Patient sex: M
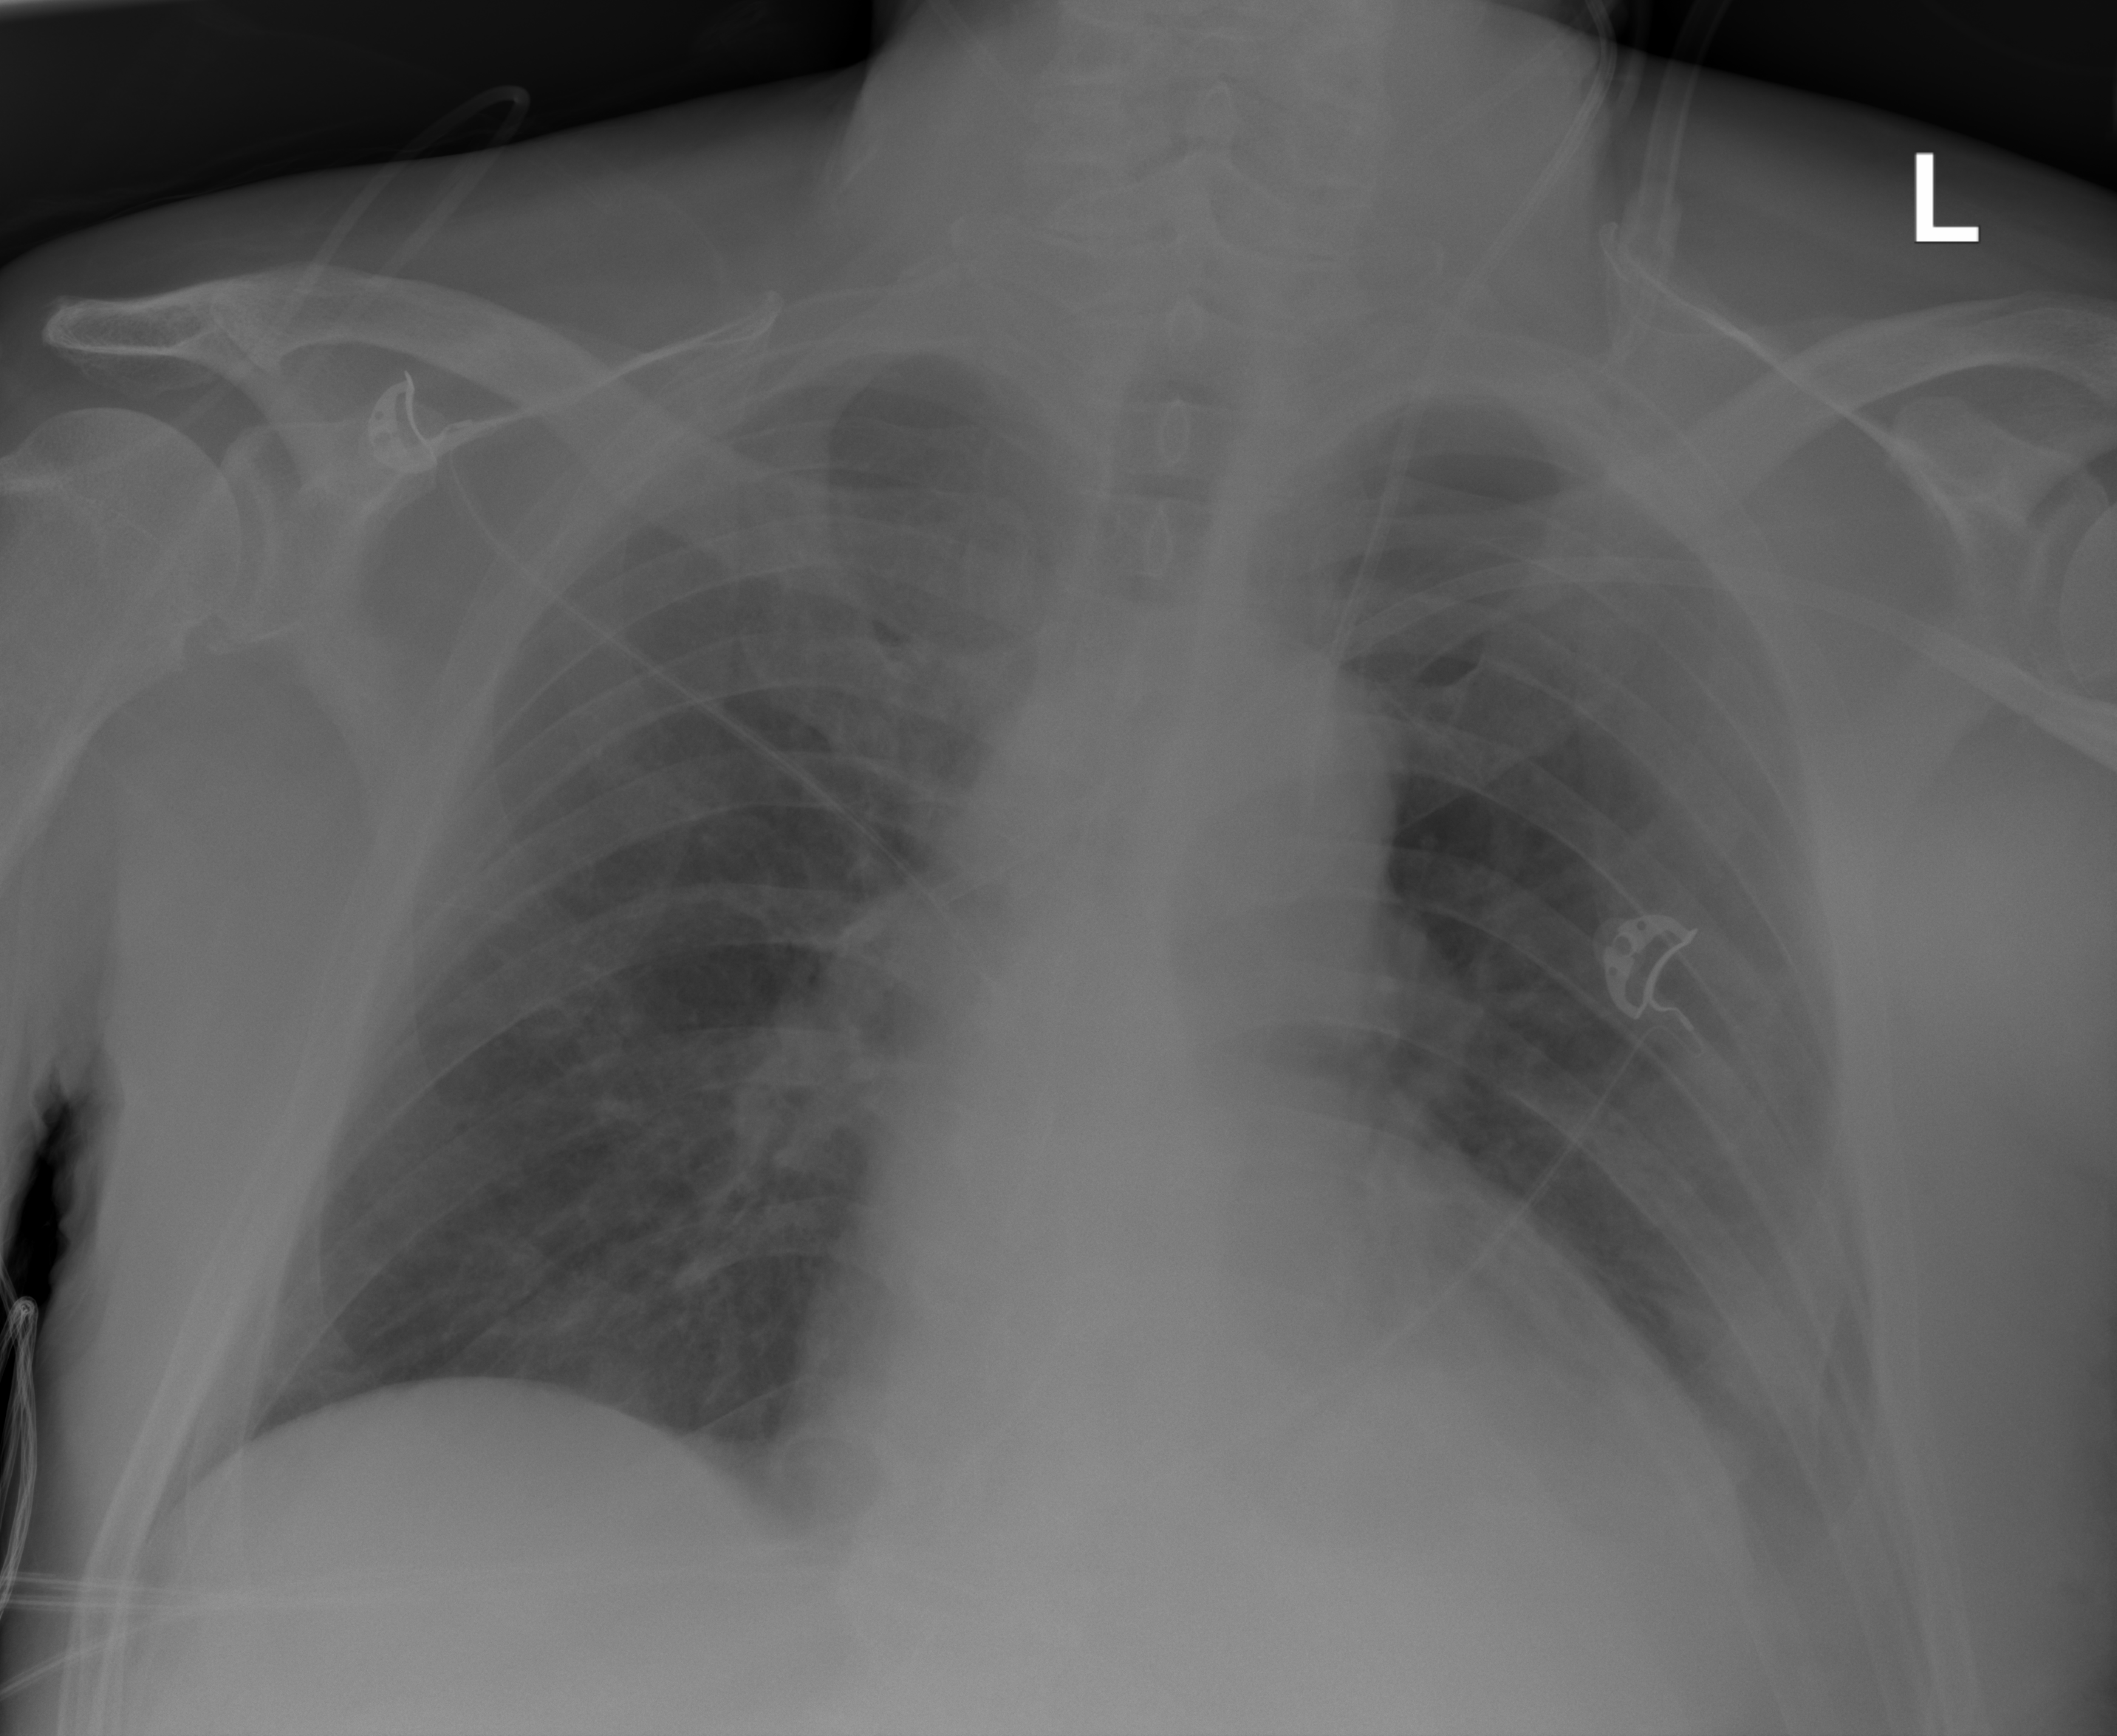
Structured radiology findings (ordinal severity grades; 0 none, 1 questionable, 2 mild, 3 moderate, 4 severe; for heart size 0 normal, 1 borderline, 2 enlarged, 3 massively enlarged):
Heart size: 2
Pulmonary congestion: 0
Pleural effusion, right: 0
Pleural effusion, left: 2
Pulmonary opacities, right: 0
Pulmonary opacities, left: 0
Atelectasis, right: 0
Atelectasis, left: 2